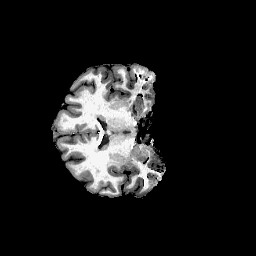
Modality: T1w
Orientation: axial
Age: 20
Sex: male